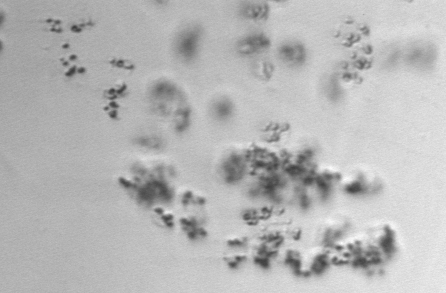
Label: Phaeocystis